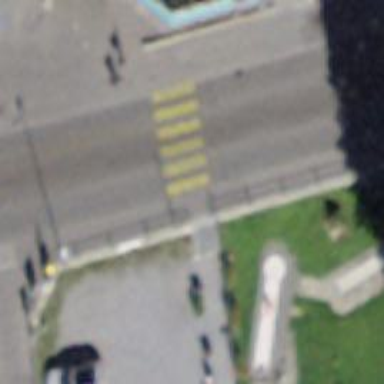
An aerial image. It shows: Marked zebra crossing on the road.